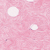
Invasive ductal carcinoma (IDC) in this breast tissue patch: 0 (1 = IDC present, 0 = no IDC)